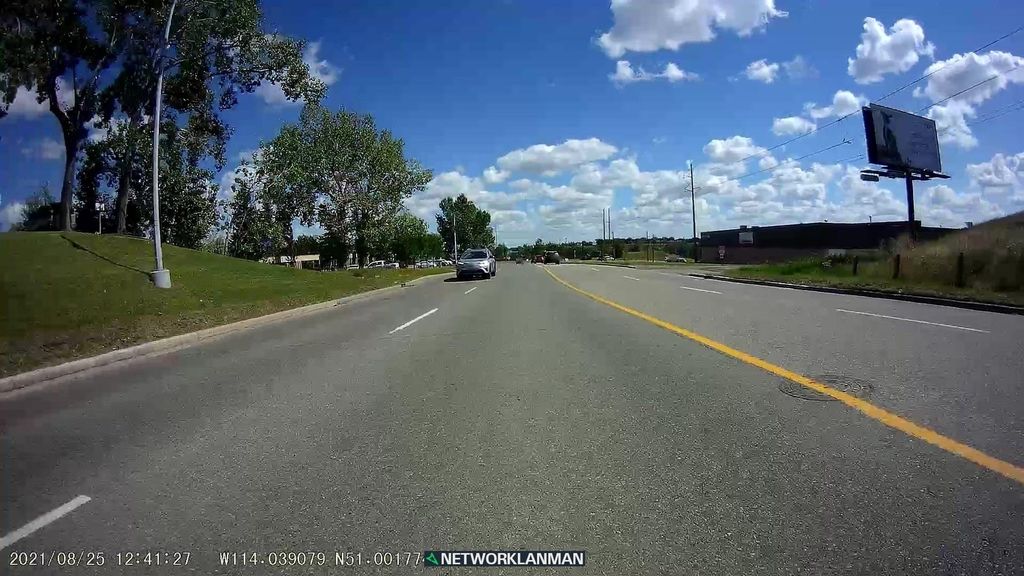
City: calgary